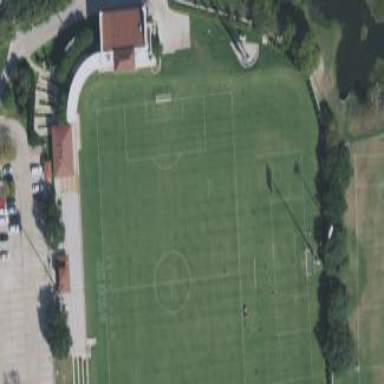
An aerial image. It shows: Soccer pitch for leisureland activities.